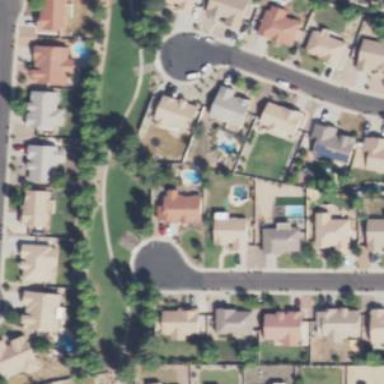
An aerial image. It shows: Sidewalk.